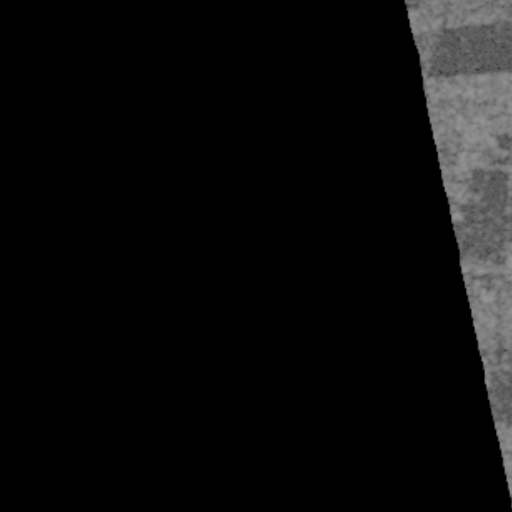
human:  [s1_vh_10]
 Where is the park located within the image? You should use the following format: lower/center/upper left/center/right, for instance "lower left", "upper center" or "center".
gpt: The park is located in the lower right of the image.
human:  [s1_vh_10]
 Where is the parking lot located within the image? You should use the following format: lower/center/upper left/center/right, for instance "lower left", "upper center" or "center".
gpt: The parking lot is located in the lower right of the image.
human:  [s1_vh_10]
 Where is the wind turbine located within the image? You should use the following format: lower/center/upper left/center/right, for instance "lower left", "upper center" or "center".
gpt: The wind turbine is located in the lower left of the image.
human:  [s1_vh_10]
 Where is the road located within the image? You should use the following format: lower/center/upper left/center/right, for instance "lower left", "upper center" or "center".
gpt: There is no road in the image.

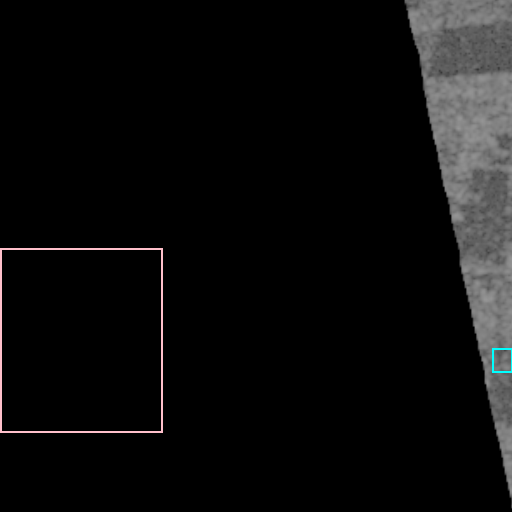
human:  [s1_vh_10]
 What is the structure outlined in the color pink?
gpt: The structure outlined in pink is a crop field.
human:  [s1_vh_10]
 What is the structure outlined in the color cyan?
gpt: The structure outlined in cyan is a park.
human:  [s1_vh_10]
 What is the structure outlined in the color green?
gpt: There is no green outline.